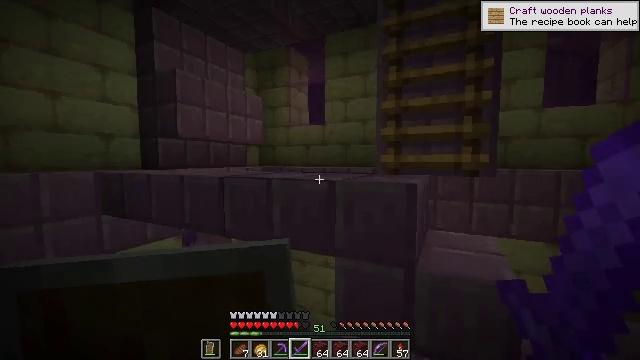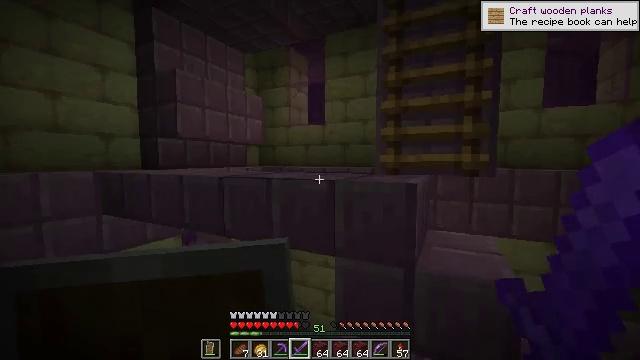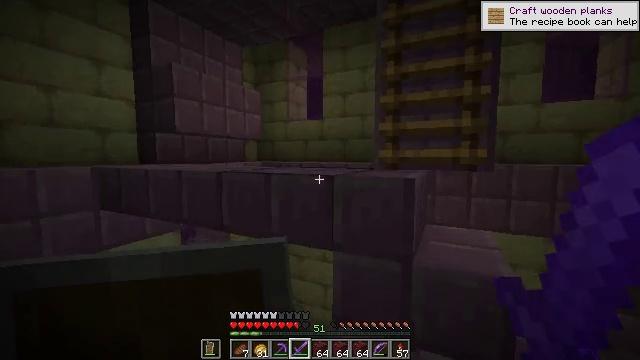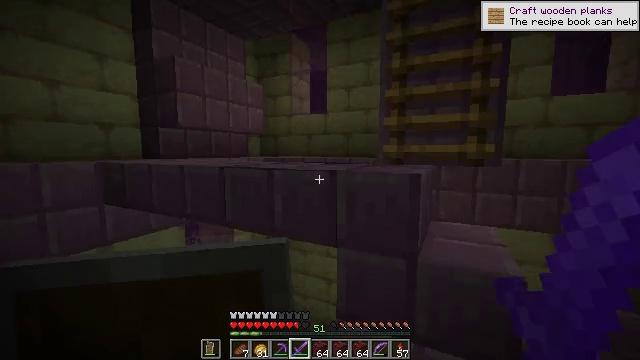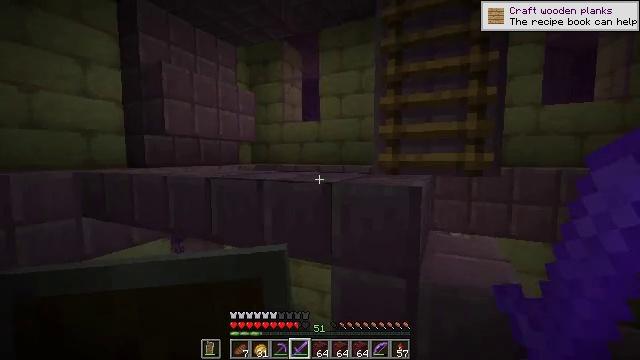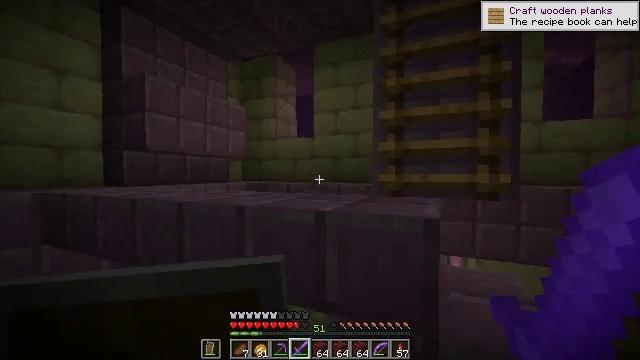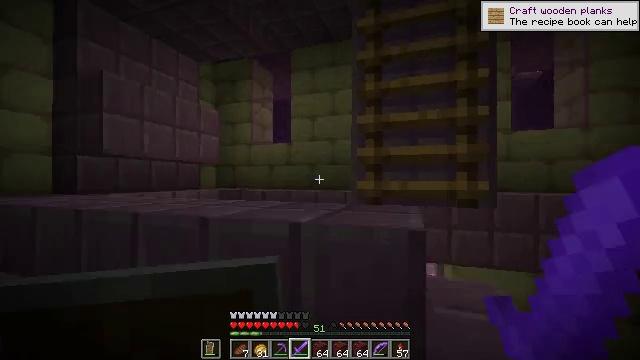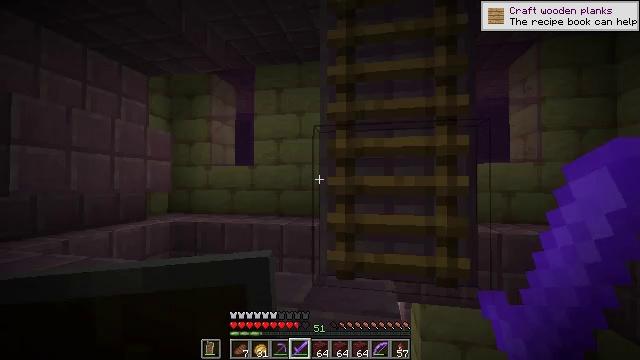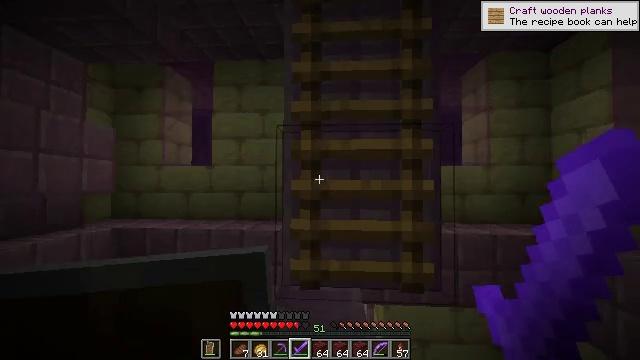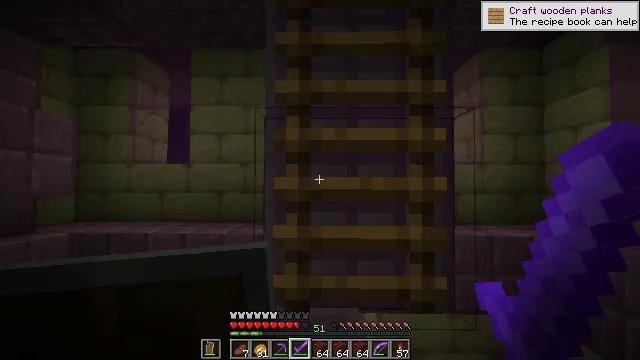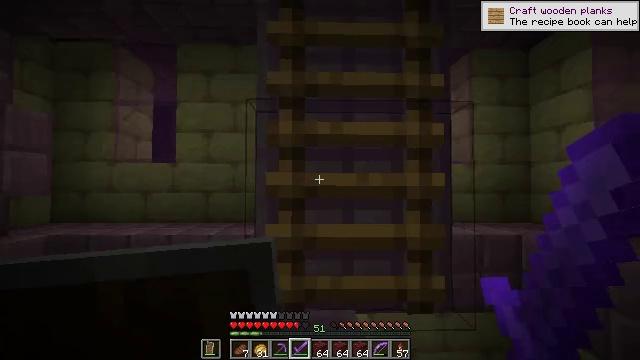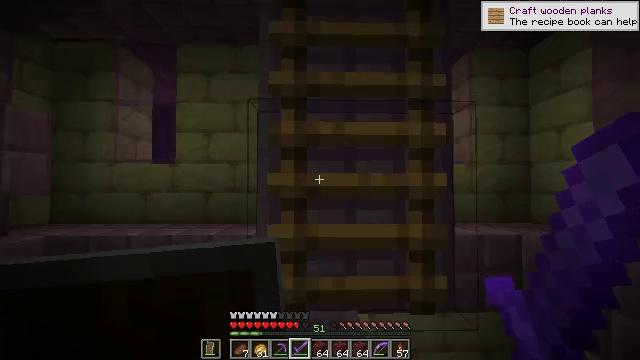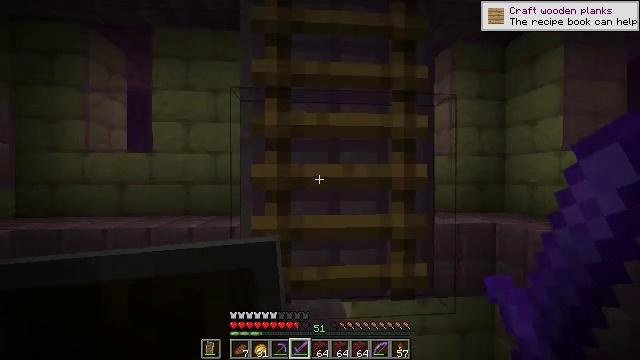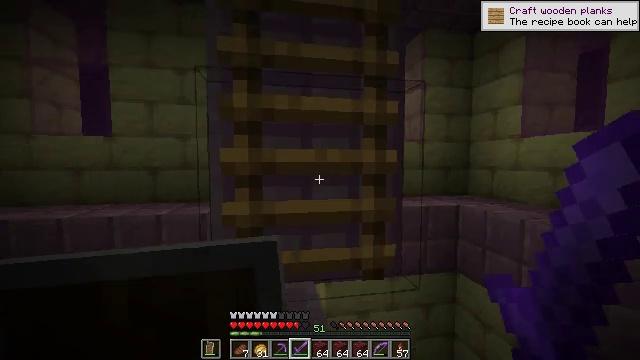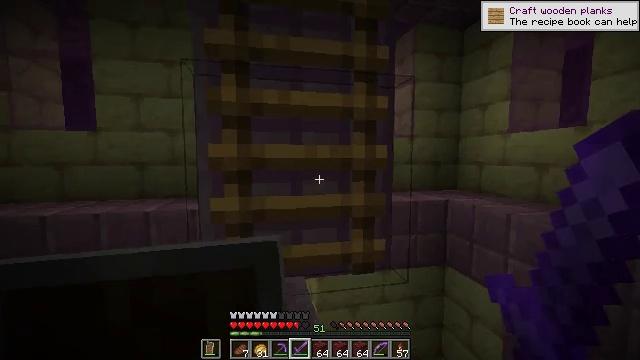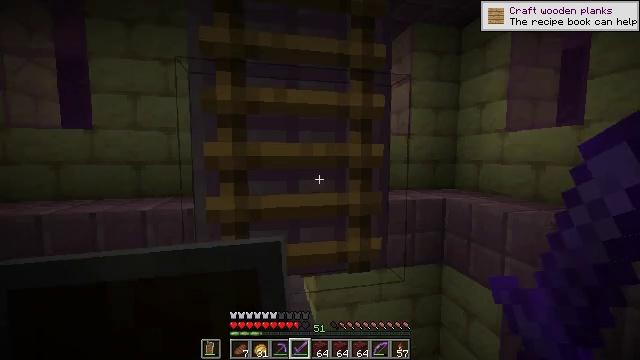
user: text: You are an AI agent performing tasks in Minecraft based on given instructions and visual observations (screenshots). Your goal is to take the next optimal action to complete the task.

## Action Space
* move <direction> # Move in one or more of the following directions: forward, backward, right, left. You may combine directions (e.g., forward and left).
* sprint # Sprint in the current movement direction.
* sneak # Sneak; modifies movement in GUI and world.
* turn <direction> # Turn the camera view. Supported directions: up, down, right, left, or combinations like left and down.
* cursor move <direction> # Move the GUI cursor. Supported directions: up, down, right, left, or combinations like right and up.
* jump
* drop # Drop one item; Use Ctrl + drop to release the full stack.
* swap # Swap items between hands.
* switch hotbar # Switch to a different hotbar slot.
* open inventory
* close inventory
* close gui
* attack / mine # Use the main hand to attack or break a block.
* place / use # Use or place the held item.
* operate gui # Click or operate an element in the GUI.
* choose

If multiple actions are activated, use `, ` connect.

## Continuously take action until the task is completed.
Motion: motion action
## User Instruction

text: Retrieve the purpur slab for building.
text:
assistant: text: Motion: no_op
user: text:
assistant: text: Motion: turn down
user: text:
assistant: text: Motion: move forward, turn down
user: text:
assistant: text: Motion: move forward, turn right and up
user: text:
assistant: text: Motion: move forward, turn right and up
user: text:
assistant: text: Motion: move forward, turn right and up
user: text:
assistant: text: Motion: move forward, turn right
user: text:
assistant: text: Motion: move forward, turn right
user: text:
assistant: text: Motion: move forward, turn right
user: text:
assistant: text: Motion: move forward, turn right
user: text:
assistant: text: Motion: move forward
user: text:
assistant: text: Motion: move forward, turn right and down
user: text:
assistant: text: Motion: move forward, turn right and down
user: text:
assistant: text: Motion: turn right and down
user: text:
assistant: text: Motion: no_op
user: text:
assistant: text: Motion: no_op
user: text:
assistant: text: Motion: no_op
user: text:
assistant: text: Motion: no_op
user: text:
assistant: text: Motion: no_op
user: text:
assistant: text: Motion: turn left
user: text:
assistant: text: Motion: move forward
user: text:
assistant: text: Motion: move forward
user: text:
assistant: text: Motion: move forward, turn left
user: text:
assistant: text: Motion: move forward, turn left and up, jump
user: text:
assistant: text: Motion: move forward, turn left and up, jump
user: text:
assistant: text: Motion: move forward, turn left and up, jump
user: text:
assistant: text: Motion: move forward, jump
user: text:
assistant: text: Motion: move forward, turn up
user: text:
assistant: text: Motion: move forward, turn up
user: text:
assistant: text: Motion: move forward, turn up